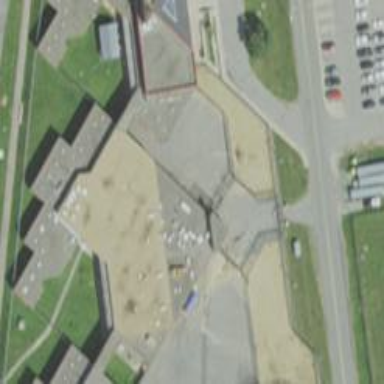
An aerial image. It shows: Prison.